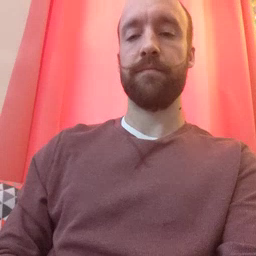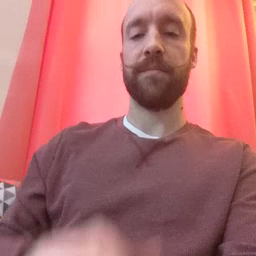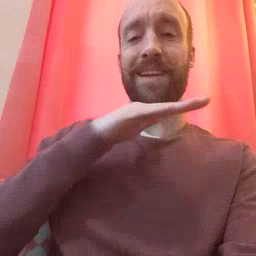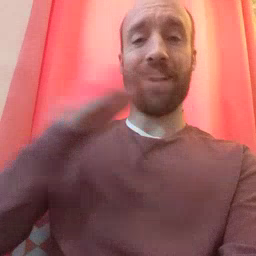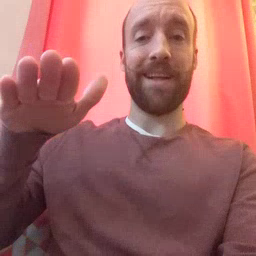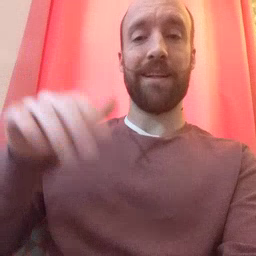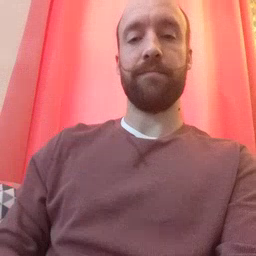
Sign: clean